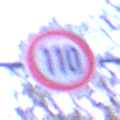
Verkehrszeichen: Geschwindigkeit110
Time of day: Night
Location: Outdoor (Suburban)
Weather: PartlyCloudy
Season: NotSpecified
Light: Artificial